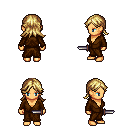
a pixel art fantasy rpg character, female body template, human, tanned skin, brown robe, gold greaves, blonde loose hair, dagger, four views (front, back, left, right), 2x2 character sprite sheet, small pixel art, hard edges, no anti-aliasing